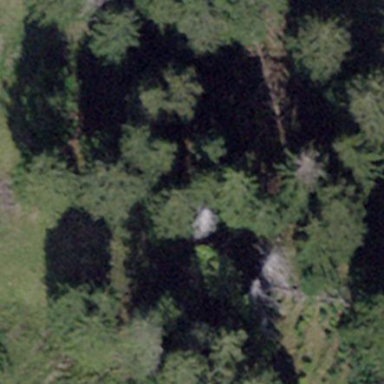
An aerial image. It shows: Forest area.